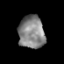
Tissue: prostate
Cell type: T cells
Senescence score: 0.2778
Nuclear area (px): 832
Mean DAPI intensity: 133.879